Field crop: maize
Growth stage: 2
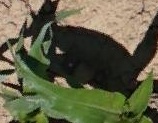
Species: maize